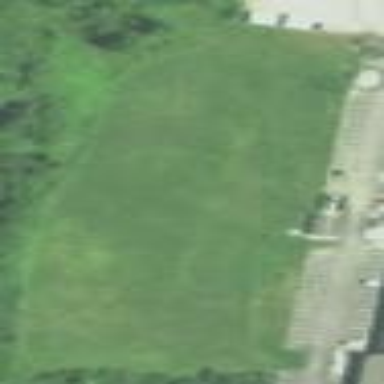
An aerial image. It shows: Open area covered with grass.